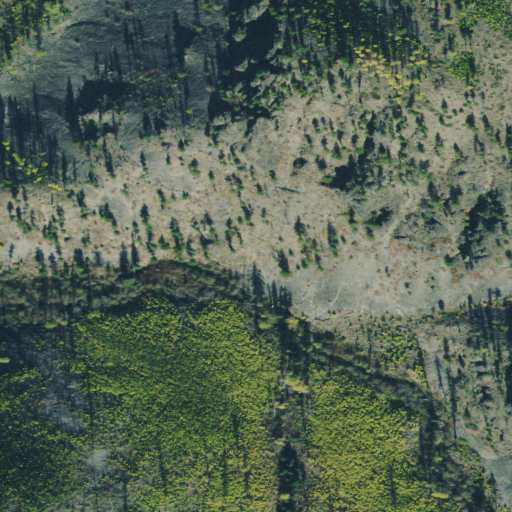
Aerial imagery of valley in Montana named Broken Nose Gulch containing shrub, evergreen forest, and grassland